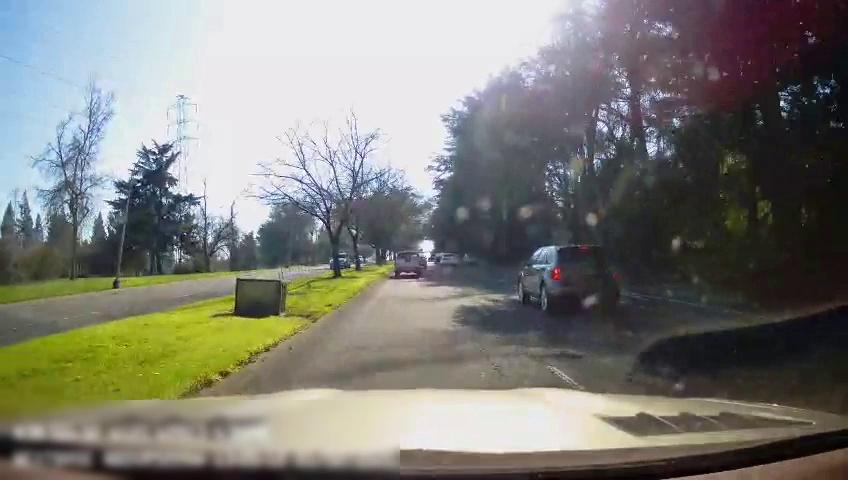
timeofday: Day
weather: Sunny
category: Drivable Space
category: Drivable Space
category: Vehicles | SUV
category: Vehicles | Truck
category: Vehicles | SUV
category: Vehicles | Car
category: Lanes | Current Lane
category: Lanes | Alternate Lane